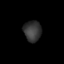
Tissue: skin
Cell type: Epithelial cells
Senescence score: 0.2328
Nuclear area (px): 354
Mean DAPI intensity: 54.353